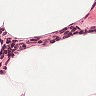
Metastatic tissue present: no